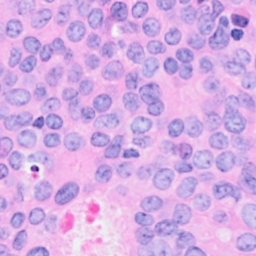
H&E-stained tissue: Breast